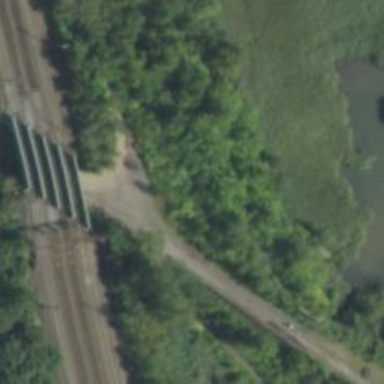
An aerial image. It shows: Abandoned railway.